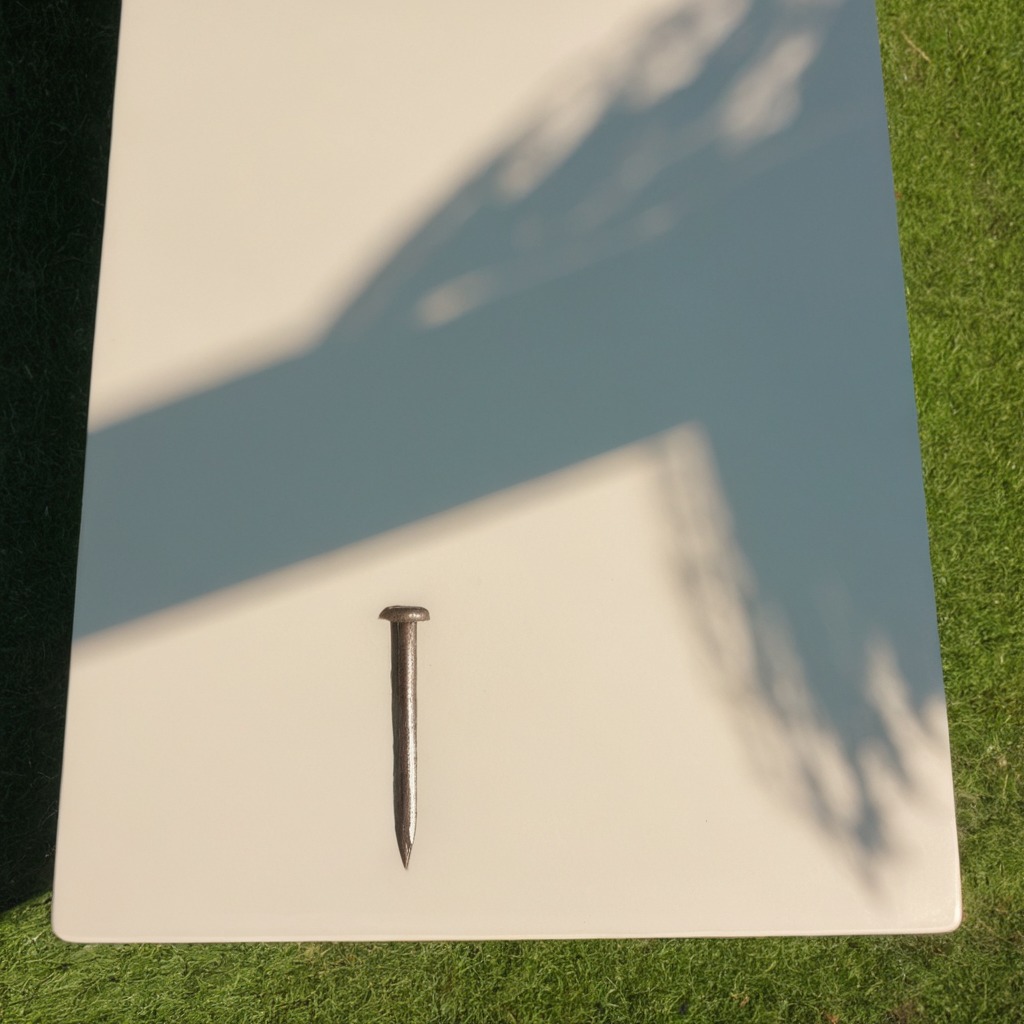
A nail is lying on the table.